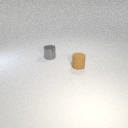
small brown rubber cylinder in front of small gray metal cylinder